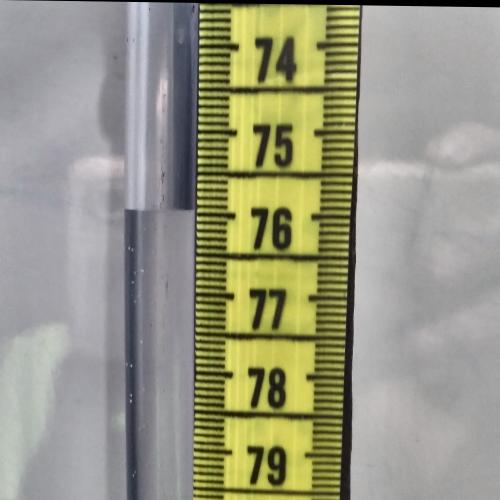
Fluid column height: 76.0 cm